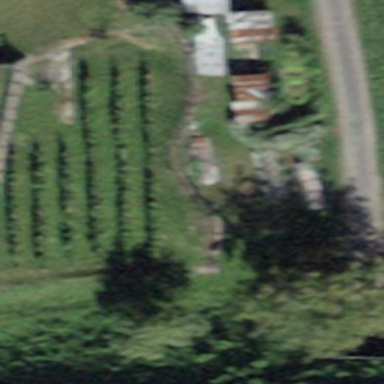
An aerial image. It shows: Vineyard where grapes are grown.